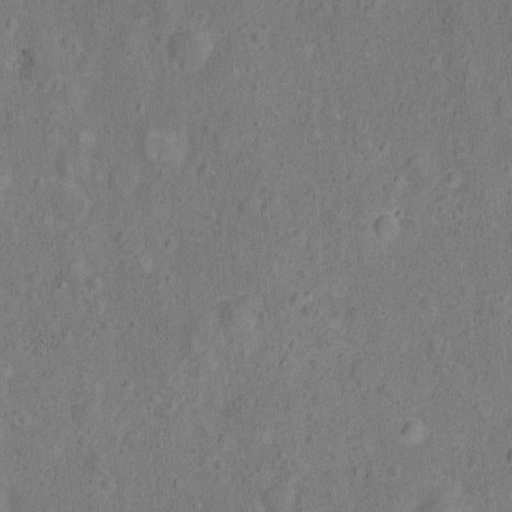
Classes present: Background